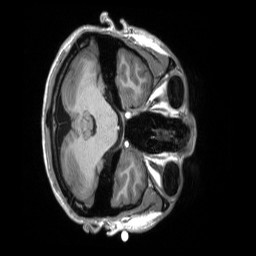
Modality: T1w
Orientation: axial
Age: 18
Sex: male
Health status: healthy
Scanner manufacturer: siemens
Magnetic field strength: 3 T
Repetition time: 2.53 s
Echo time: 0.00219 s